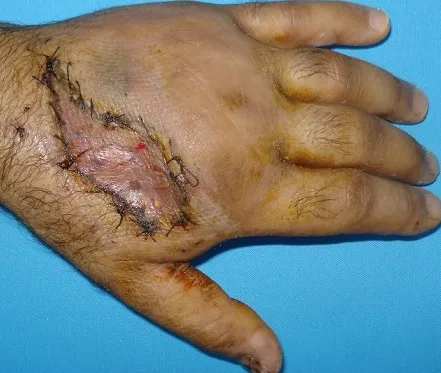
Pictures of patient's hand after the treatment.
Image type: medical_photograph (other_medical_photograph)